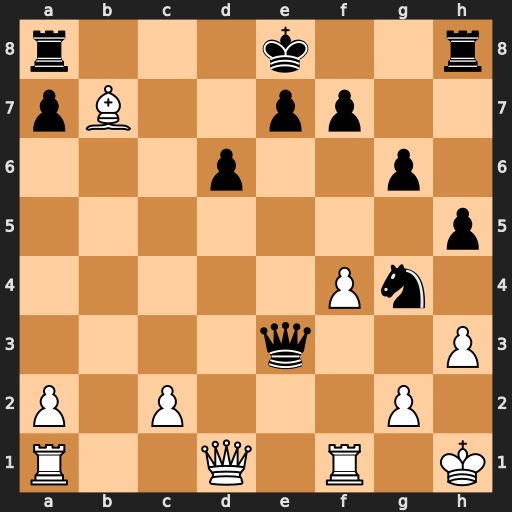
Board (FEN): r3k2r/pB2pp2/3p2p1/7p/5Pn1/4q2P/P1P3P1/R2Q1R1K
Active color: w
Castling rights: kq
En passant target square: -
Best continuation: Rf3 Nf2+ Rxf2